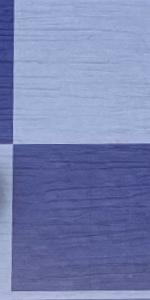
Label: Empty